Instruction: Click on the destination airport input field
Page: home
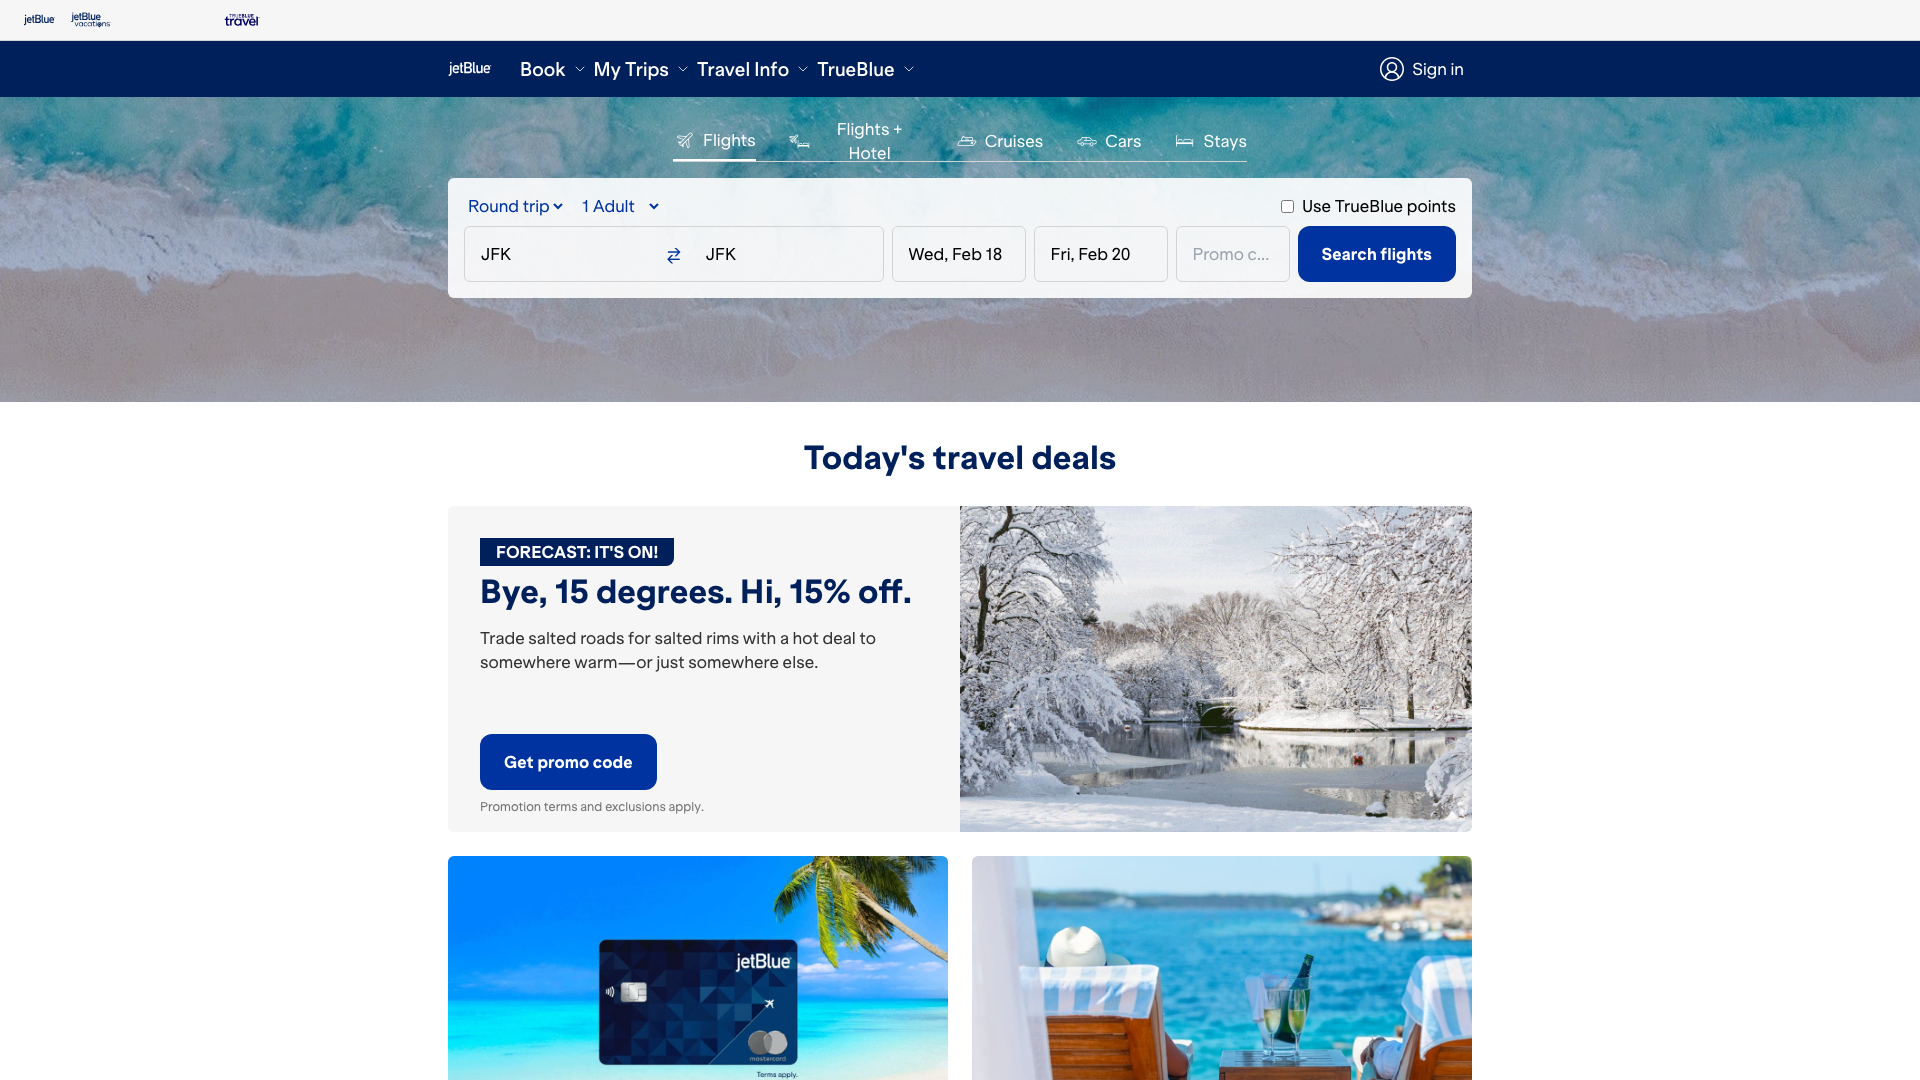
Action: click